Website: apple
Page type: billing-address
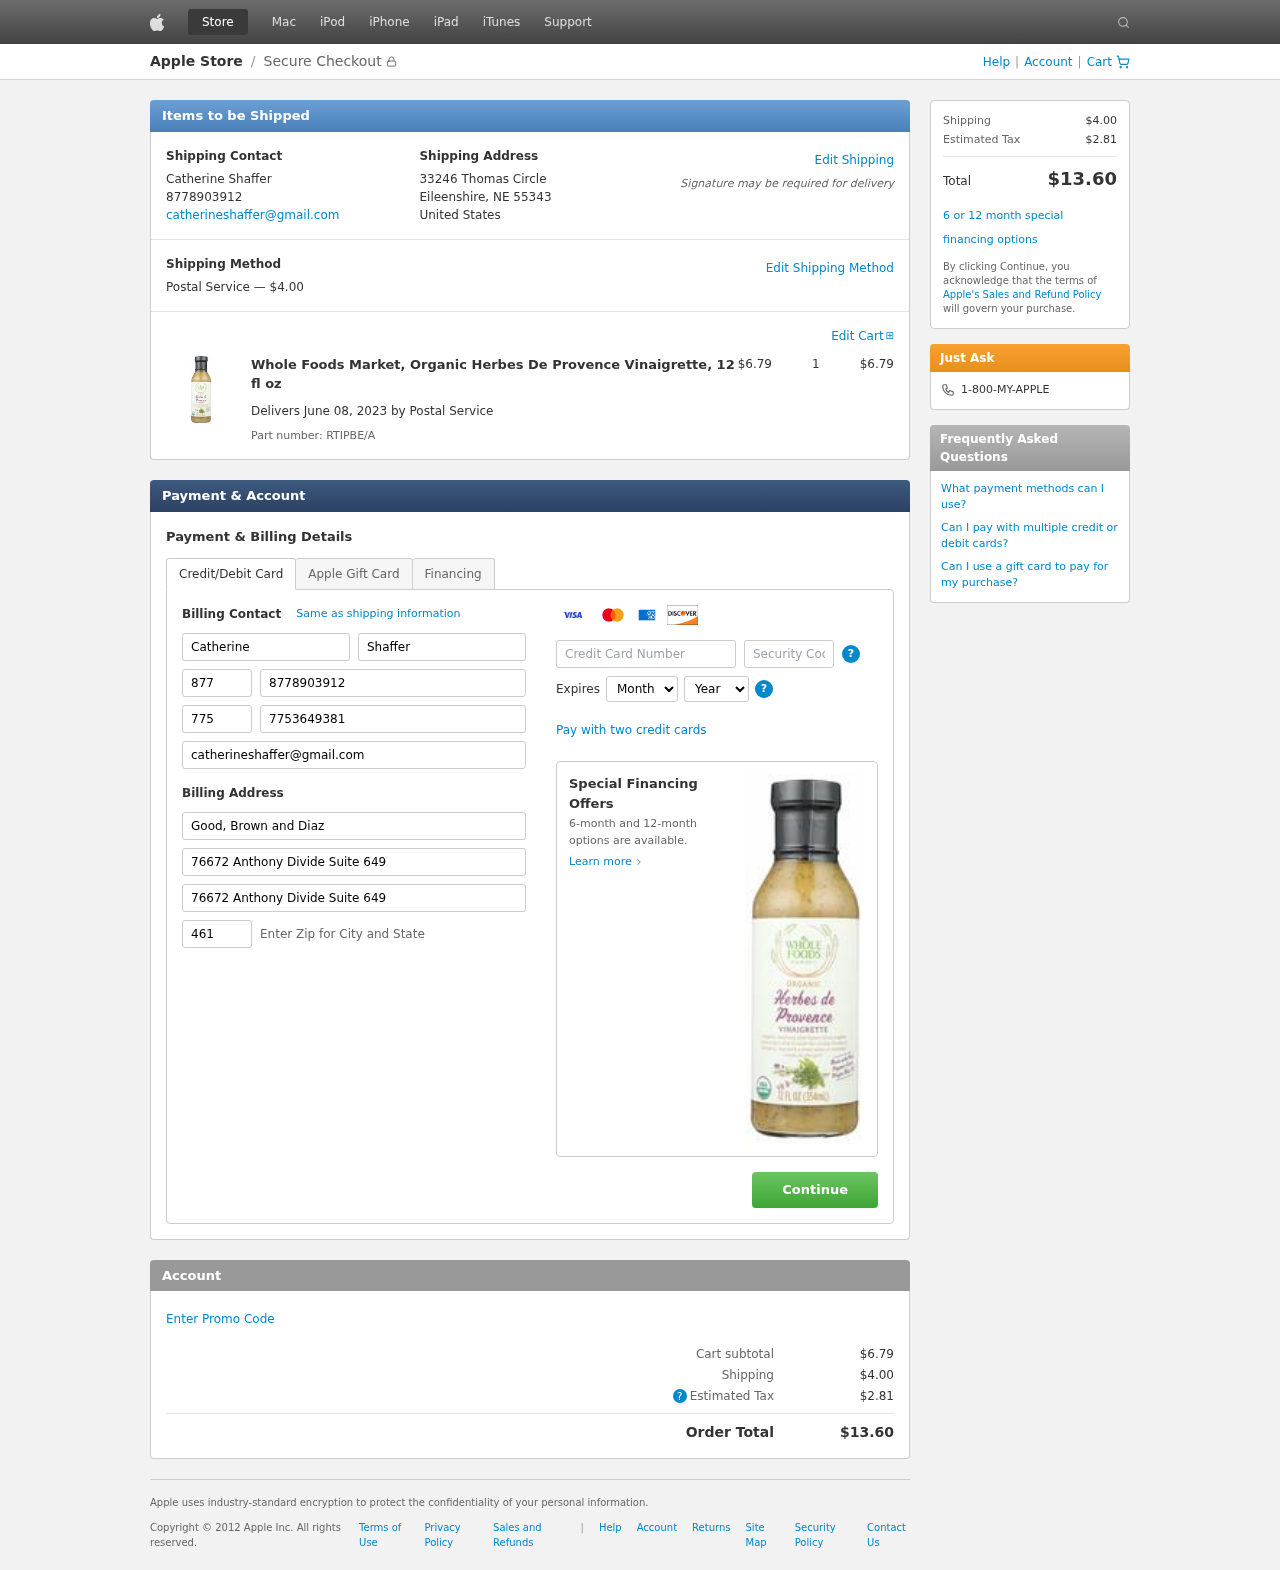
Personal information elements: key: PII_CARD_CVV
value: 740
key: PII_CARD_EXPIRY_MONTH
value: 12
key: PII_CARD_EXPIRY_YEAR
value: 26
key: PII_CARD_NUMBER
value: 2270 6461 3869 1653
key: PII_CITY_STATE_ZIP
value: Eileenshire, NE 55343
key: PII_COMPANY
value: Good, Brown and Diaz
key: PII_COUNTRY
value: United States
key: PII_EMAIL
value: catherineshaffer@gmail.com
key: PII_FIRSTNAME
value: Catherine
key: PII_FULLNAME
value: Catherine Shaffer
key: PII_LASTNAME
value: Shaffer
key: PII_PHONE
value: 8778903912
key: PII_PHONE_ALT
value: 7753649381
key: PII_PHONE_ALT_AREA
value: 775
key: PII_PHONE_AREA
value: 877
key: PII_POSTCODE2
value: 46143
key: PII_STREET
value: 33246 Thomas Circle
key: PII_STREET2
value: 76672 Anthony Divide Suite 649
Product elements: key: PRODUCT1_NAME
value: Whole Foods Market, Organic Herbes De Provence Vinaigrette, 12 fl oz
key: PRODUCT1_PRICE
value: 6.79
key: PRODUCT1_QUANTITY
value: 1
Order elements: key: ORDER_SHIPPING_COST
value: $4.00
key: ORDER_SUBTOTAL
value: $6.79
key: ORDER_DELIVERY_DATE
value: June 08, 2023
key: ORDER_PART_NUMBER
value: RTIPBE/A
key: ORDER_TAX
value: $2.81
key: ORDER_TOTAL
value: $13.60